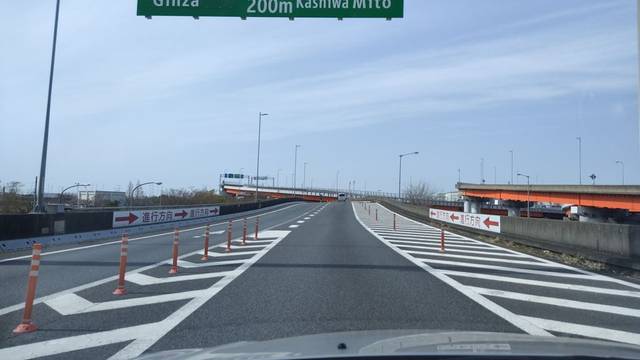
Region: Japan
Coordinates: 35.834, 139.862